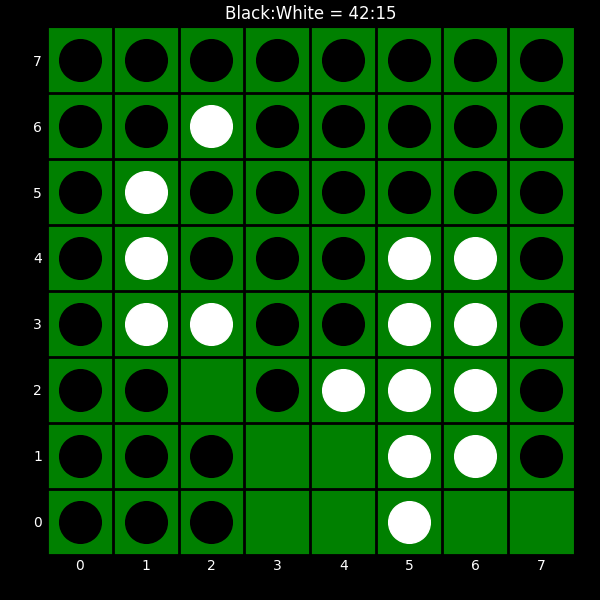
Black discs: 42
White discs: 15